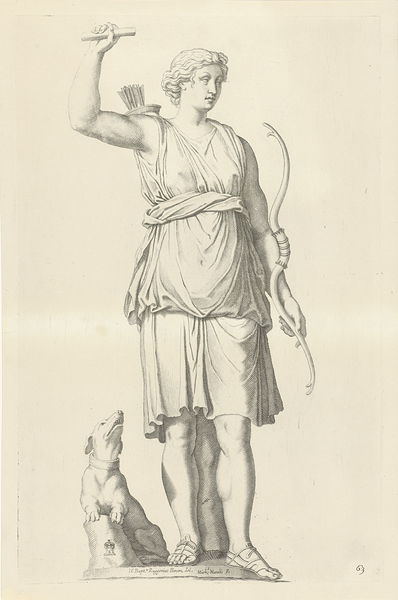
Titel: Standbeeld van Diana
Künstler: Michel Natalis
Standort: Amsterdam
Institution: Rijksmuseum
Schlagwörter: mann, frau, zeichnung, dackel, hund, arm, sockel, klassizismus, statue, bogen, antike, jäger, klassik, hirte, köcher, pfeil, diana, pfeile, etwurf